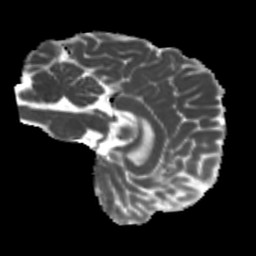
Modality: MD
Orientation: sagittal
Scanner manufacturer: siemens
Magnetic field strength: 3 T
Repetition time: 4 s
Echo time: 0.0594 s